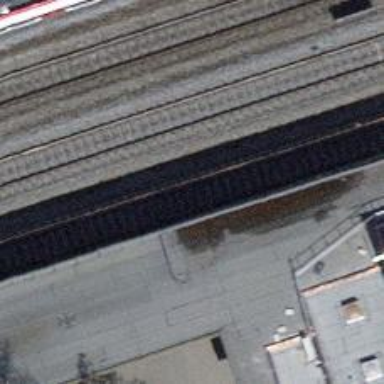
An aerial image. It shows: Railway stop with public transport stop position.